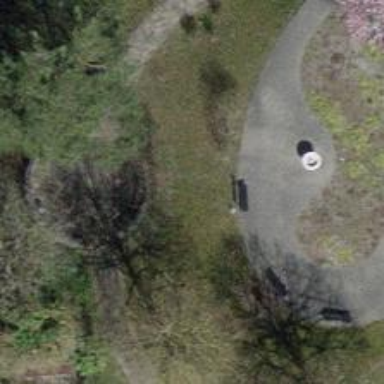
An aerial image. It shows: Bench for seating.